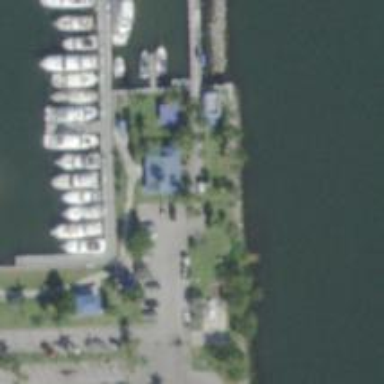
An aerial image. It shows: Marina on leisure land.